Interaction volume radius: 5 \u00c5
Interaction volume height: 20 \u00c5
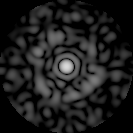
Disorder parameter: 0.8367